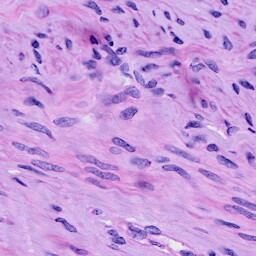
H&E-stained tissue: Cervix